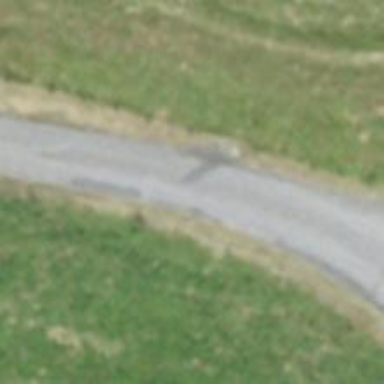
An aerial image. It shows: Unclassified road.